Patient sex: F
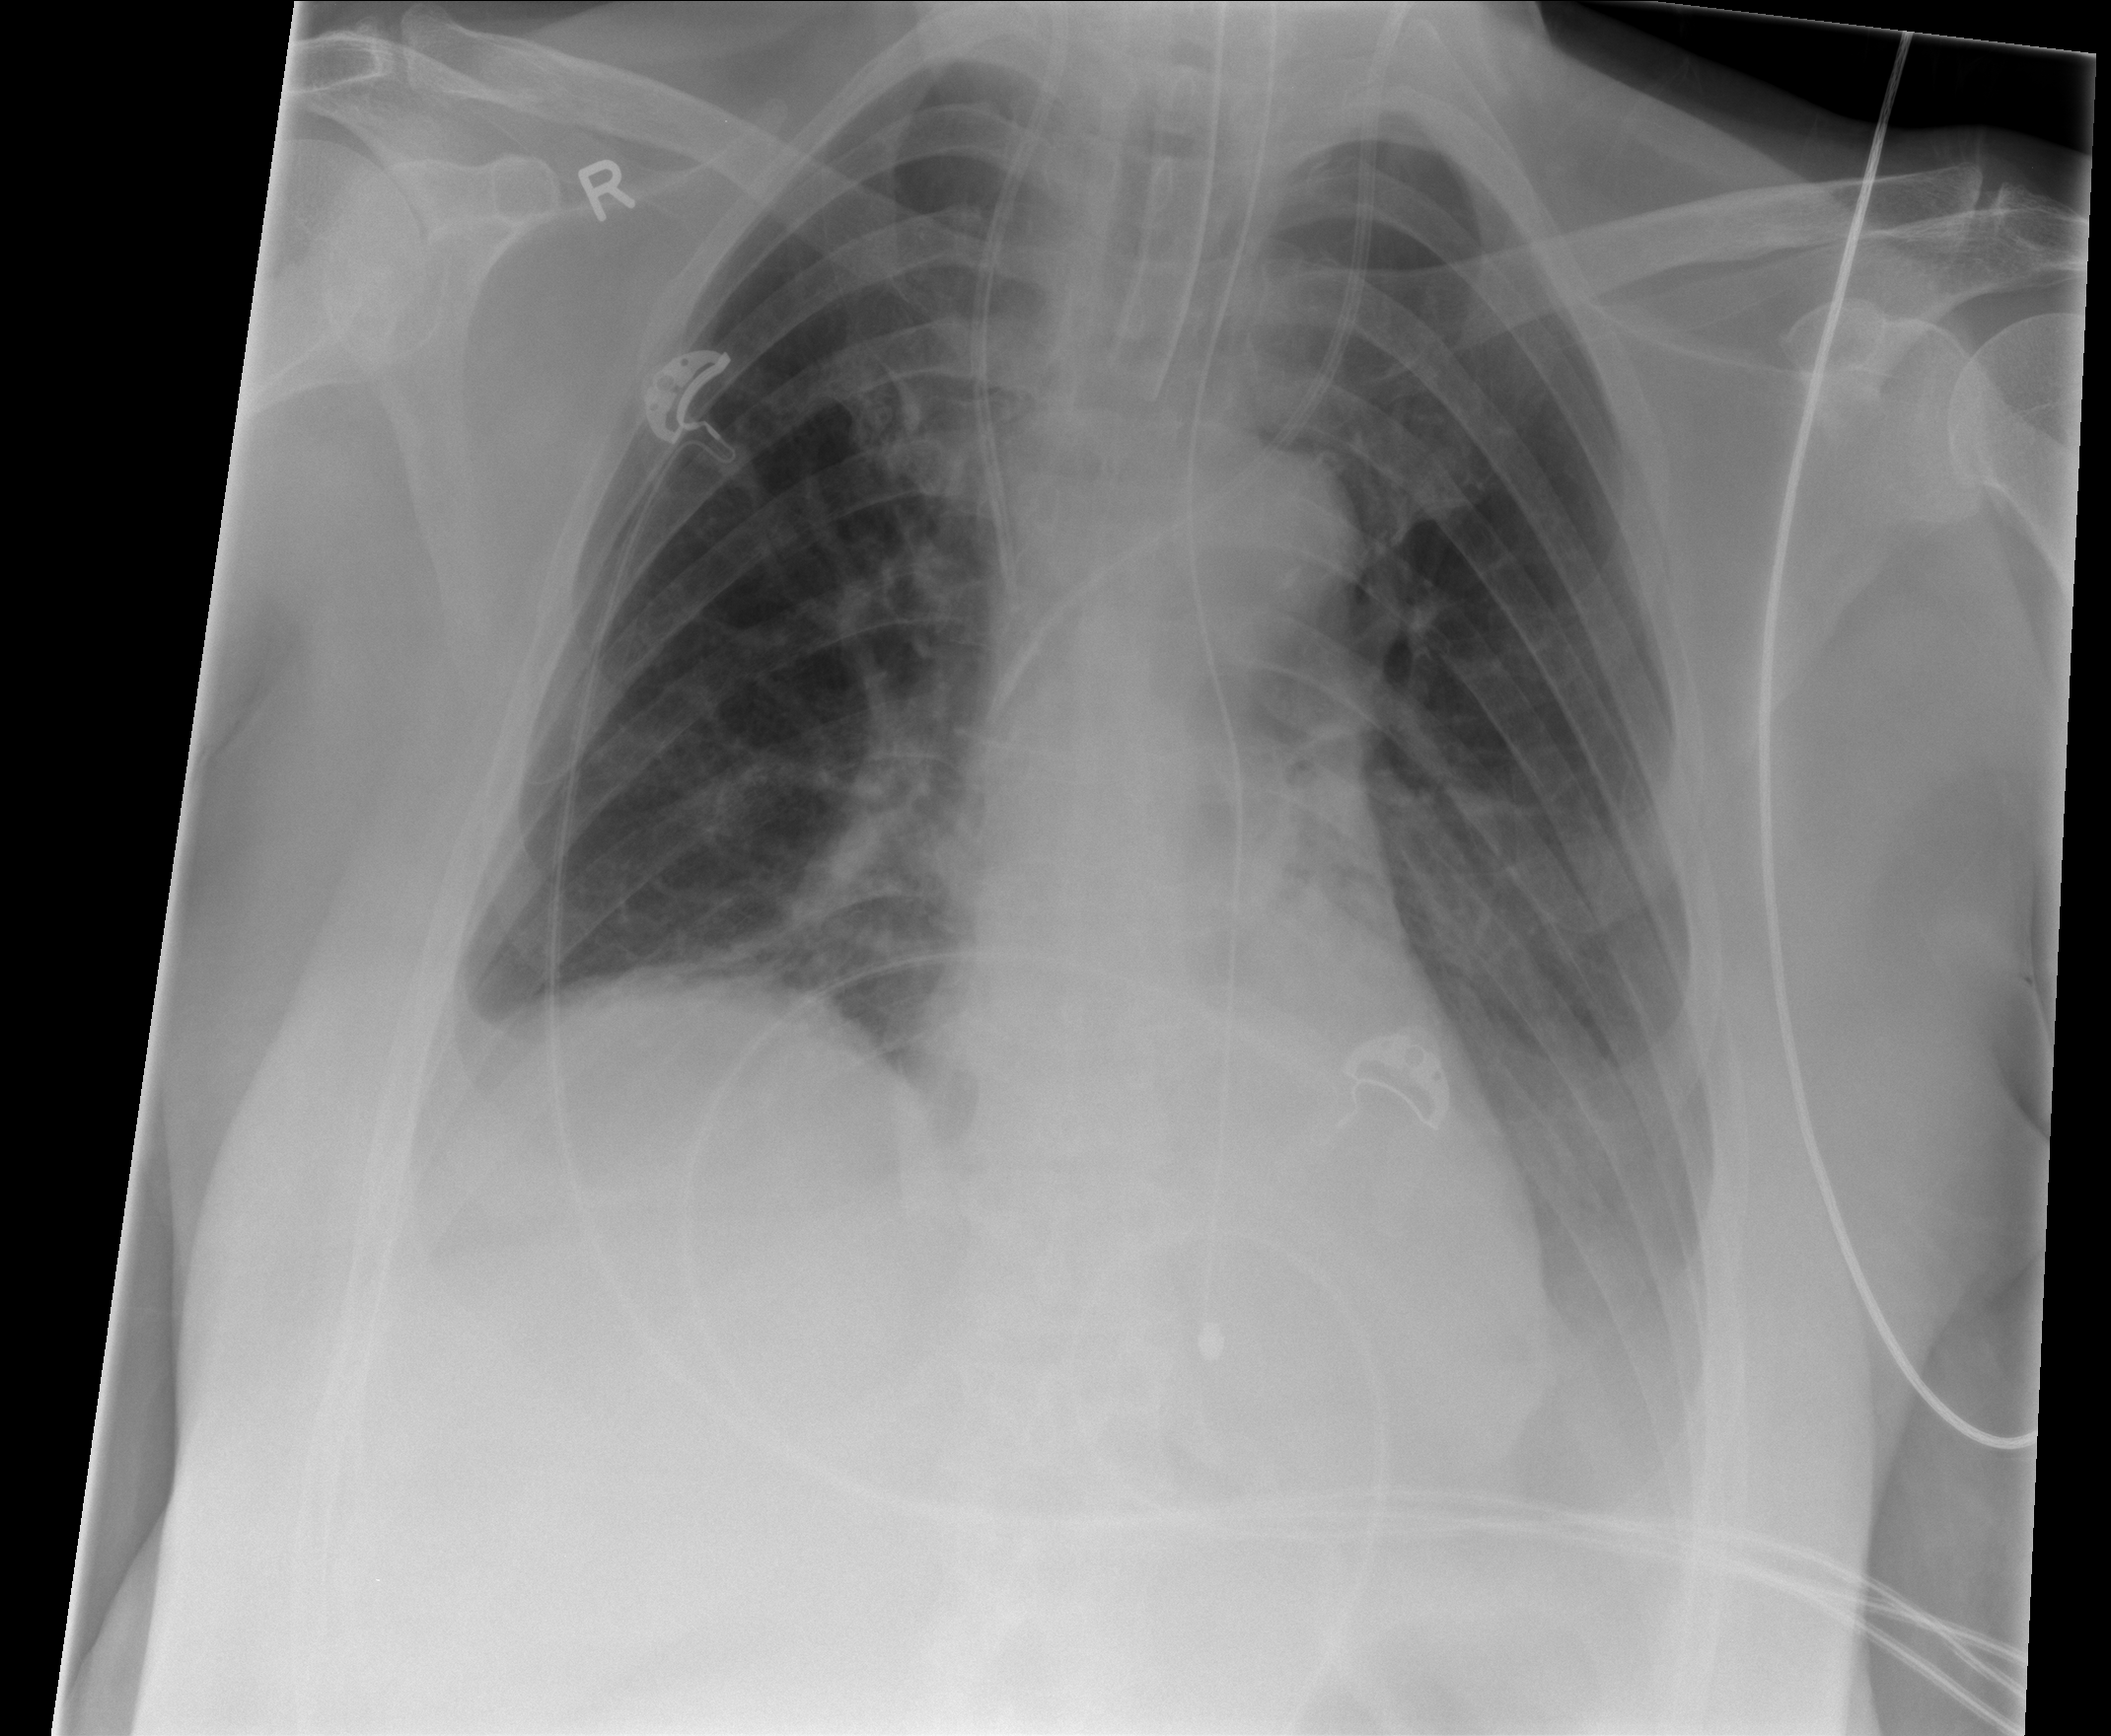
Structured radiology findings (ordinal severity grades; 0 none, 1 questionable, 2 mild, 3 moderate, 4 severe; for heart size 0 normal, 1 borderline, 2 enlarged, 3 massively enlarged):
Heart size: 0
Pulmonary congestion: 0
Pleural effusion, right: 2
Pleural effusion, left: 2
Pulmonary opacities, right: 0
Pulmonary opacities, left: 0
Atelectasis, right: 2
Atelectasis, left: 2